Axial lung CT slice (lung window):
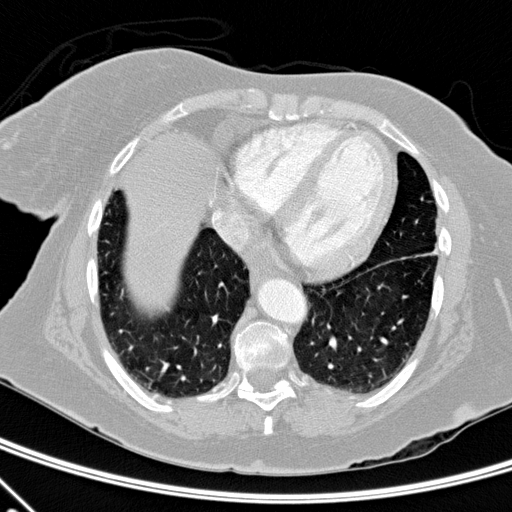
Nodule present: no